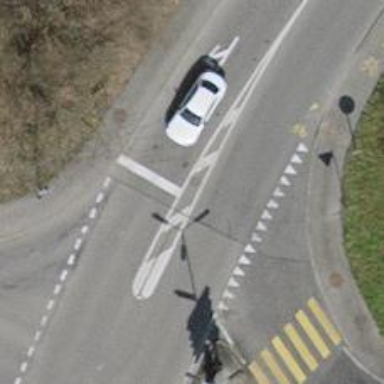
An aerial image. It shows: Road with traffic signals for signaling.